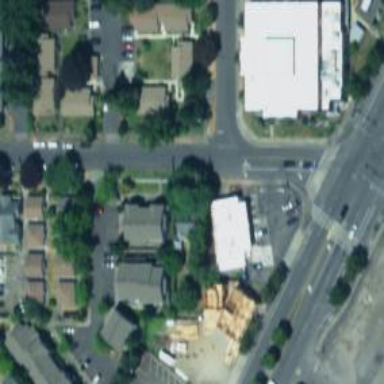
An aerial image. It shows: Convenience shop.